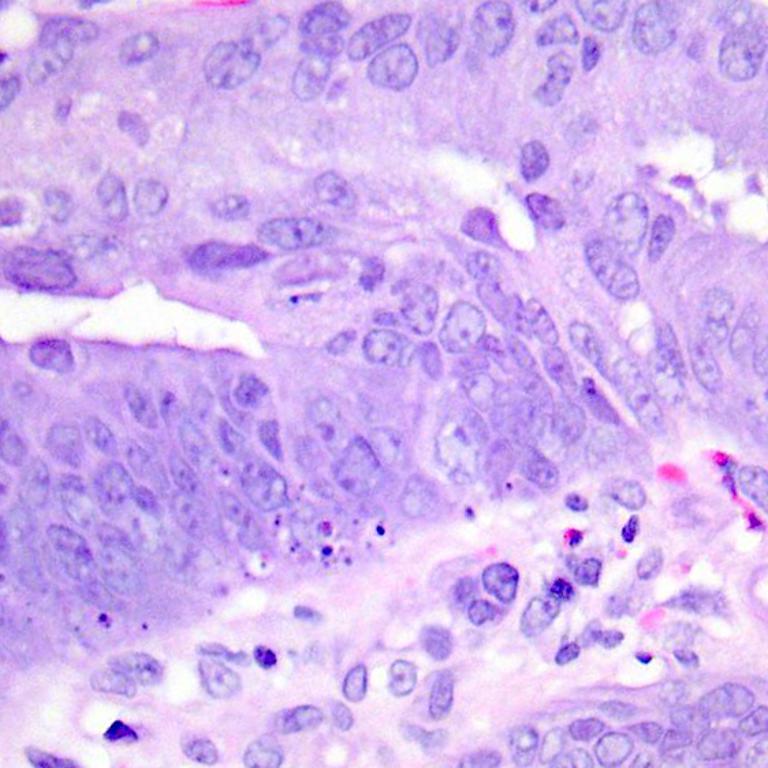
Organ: colon
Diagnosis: adenocarcinomas